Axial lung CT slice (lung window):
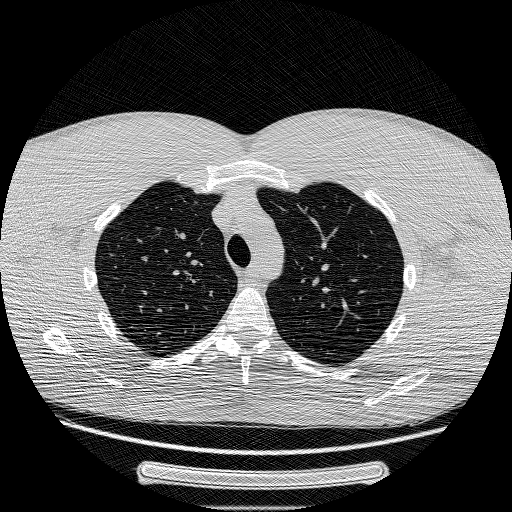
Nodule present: no